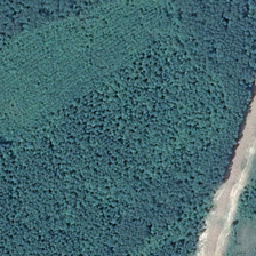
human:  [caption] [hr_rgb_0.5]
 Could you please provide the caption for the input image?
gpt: There are many factories on both sides.

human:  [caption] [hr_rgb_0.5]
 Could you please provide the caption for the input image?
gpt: There are many factories on both sides of the street.

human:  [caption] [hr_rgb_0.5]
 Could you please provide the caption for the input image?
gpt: There are many factories on both sides of the road.

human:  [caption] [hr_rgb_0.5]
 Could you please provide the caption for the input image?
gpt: There are many factories on both sides of the road.

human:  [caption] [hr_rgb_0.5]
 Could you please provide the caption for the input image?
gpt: There are many factories on both sides of the road.